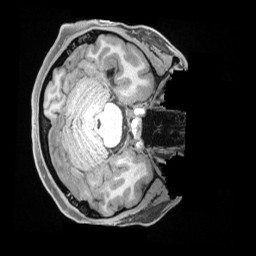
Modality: T1w
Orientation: axial
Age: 28
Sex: male
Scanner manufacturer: siemens
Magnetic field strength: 3 T
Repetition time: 2.3 s
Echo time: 0.00186 s